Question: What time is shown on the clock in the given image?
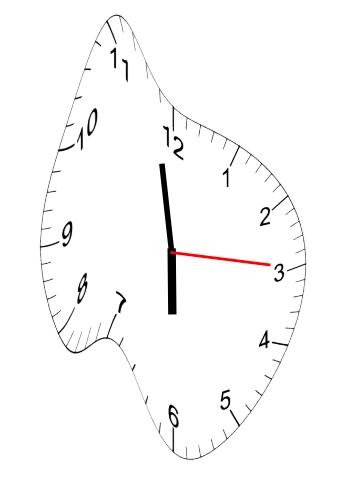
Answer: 05:58:15